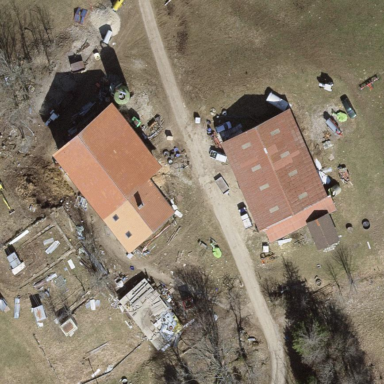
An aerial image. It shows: Farmyard area.